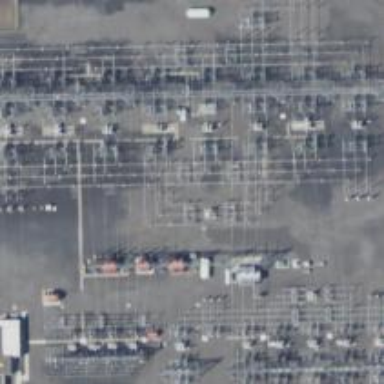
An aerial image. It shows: Power substation.